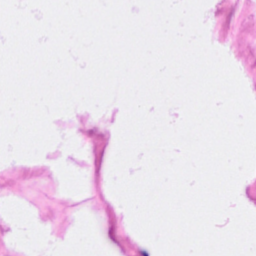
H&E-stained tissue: Breast